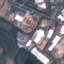
Land use / land cover: Industrial